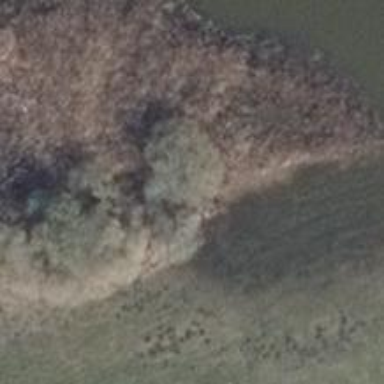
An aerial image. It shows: Beautiful wet meadow natural wetland.